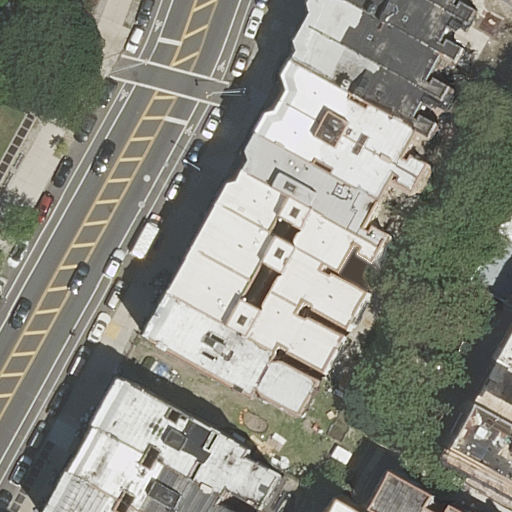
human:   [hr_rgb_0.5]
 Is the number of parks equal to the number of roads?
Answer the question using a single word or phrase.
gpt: no

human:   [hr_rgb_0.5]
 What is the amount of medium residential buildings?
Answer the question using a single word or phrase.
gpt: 13

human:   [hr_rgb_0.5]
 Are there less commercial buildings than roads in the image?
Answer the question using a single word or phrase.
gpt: yes

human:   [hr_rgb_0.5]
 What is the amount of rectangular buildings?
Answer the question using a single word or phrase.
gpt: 7

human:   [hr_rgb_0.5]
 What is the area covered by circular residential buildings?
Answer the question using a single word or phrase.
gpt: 0m2

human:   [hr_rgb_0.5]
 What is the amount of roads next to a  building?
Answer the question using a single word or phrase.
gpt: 2

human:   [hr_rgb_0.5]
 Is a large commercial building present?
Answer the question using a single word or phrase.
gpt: no

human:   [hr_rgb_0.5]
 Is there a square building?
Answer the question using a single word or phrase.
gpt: no

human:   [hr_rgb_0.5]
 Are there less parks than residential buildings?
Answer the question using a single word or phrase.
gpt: yes

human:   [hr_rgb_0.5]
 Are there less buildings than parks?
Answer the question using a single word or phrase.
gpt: no

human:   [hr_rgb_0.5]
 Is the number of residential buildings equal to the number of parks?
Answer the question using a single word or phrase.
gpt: no

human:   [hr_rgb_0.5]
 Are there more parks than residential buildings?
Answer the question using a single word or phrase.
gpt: no

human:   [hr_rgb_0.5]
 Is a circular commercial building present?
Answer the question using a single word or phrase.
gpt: no

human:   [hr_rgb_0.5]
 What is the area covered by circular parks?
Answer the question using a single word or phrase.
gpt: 0m2

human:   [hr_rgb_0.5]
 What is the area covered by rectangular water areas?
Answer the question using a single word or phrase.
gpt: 0m2

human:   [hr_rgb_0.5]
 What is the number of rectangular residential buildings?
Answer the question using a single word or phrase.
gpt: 7

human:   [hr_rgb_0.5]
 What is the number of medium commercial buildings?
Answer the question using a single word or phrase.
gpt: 0

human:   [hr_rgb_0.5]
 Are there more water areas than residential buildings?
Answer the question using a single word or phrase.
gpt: no

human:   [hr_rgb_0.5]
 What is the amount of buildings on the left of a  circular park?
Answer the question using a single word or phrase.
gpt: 0

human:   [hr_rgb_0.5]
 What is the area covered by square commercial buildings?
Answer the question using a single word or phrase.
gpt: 0m2

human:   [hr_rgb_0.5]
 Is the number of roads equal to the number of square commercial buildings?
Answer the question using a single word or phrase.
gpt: no

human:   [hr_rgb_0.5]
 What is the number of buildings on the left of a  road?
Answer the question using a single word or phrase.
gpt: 0

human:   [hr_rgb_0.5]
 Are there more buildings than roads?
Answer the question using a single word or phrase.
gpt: yes

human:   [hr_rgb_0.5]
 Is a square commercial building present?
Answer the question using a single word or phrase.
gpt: no

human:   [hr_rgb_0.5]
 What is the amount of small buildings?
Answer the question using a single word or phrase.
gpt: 5

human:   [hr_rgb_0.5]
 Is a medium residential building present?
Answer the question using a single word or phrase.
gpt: yes

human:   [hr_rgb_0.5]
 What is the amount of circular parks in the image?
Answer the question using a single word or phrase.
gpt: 0

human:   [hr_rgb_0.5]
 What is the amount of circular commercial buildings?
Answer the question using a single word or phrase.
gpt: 0

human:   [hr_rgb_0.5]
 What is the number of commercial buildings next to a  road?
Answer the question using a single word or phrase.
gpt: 0

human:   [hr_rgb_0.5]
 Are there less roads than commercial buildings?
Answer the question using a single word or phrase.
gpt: no

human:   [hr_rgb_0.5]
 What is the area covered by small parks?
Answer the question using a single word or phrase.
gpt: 0m2

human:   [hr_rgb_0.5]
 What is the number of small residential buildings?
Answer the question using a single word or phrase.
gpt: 5

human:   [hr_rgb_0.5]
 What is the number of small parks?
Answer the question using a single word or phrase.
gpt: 0

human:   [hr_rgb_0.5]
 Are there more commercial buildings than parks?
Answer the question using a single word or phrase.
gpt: no

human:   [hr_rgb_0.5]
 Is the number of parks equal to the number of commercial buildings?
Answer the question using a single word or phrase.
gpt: no

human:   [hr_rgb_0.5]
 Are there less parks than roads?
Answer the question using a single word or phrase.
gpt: yes